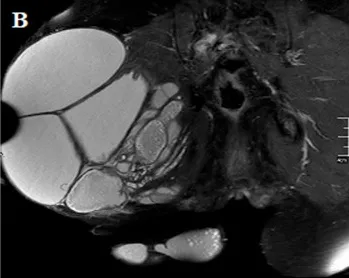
Axial T2-weighted images, coronal T1-weighted image with gadolinium injection.
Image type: radiology (mri)